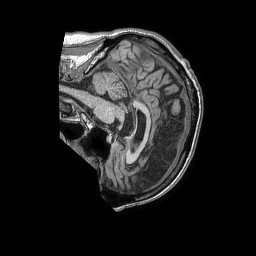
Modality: T1w
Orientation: sagittal
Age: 86
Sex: male
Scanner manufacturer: philips
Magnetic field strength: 1.5 T
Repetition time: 0.007665 s
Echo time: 0.003557 s